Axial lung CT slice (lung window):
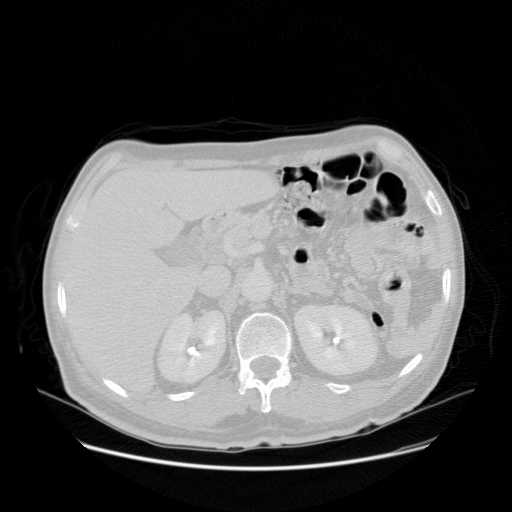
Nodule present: no